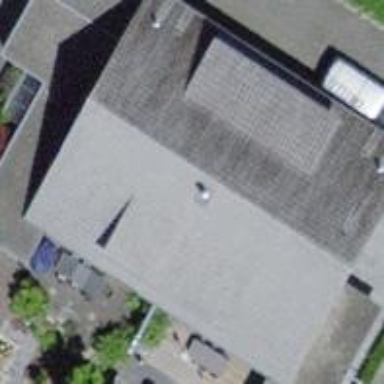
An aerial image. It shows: Terrace building with gabled roof.